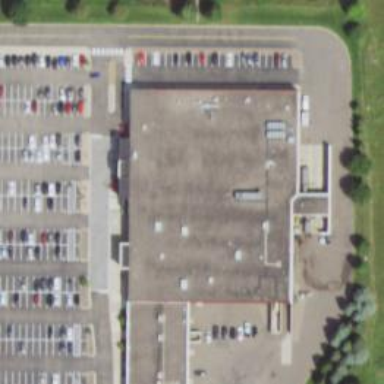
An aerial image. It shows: Supermarket.